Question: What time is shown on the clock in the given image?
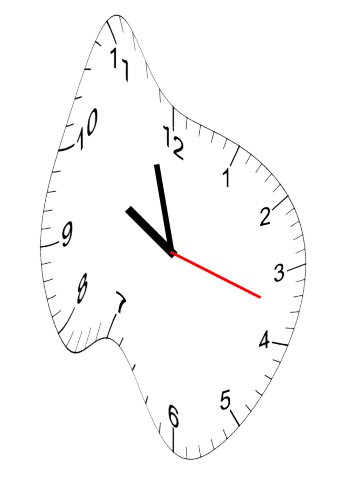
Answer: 09:57:18